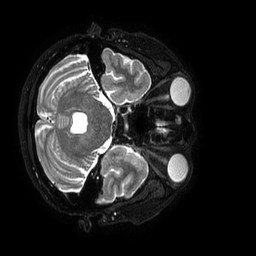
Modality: T2w
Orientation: axial
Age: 44
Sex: male
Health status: ill
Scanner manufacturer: philips
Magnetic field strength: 3 T
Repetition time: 3.5 s
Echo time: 0.3 s